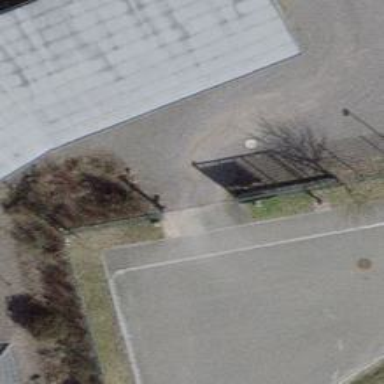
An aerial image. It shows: Entrance with barrier.